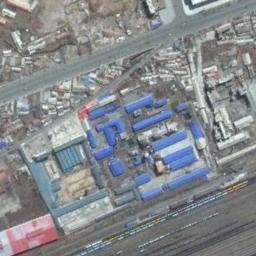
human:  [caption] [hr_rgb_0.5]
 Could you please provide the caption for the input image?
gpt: The industrial area has lots of industrial equipment, Some blue workshops and other colors of workshops .

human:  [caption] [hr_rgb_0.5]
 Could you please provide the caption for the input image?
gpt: Plants and roads in an industrial area .

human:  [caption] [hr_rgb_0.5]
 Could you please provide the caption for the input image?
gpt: Buildings in industrial areas vary in size .

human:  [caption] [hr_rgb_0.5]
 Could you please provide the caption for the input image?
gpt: Many houses of different shapes and sizes are in the industrial area .

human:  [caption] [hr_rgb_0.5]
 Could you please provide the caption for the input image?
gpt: There are some blue buildings and many containers on the industrial area .